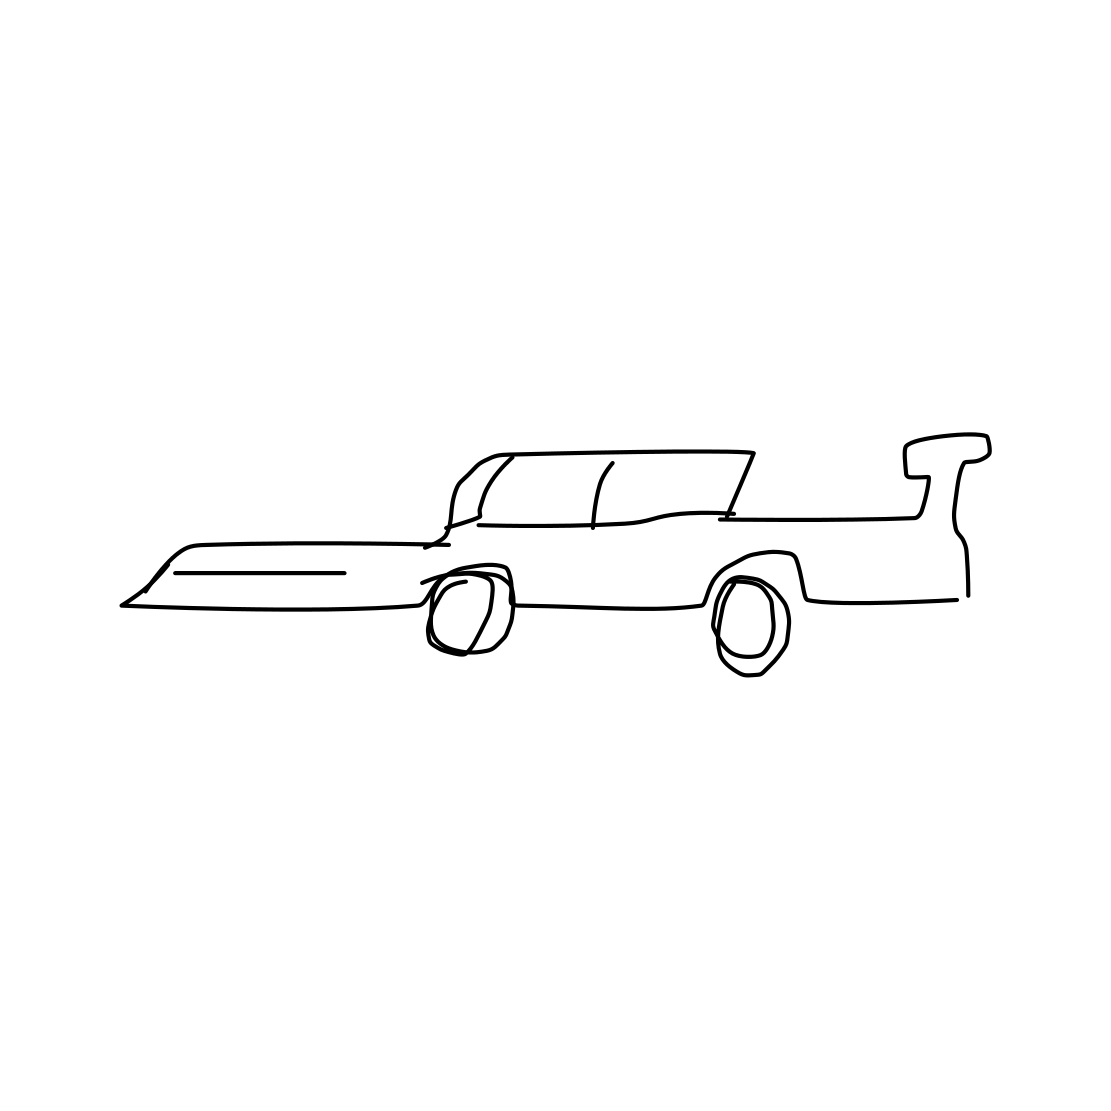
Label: race car